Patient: sex M, age 48
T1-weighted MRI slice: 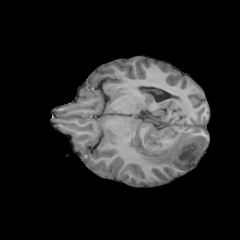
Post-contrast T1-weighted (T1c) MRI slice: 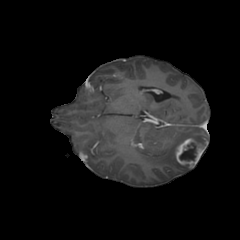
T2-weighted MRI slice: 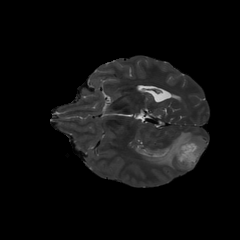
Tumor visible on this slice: yes
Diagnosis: Glioblastoma, IDH-wildtype
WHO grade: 4